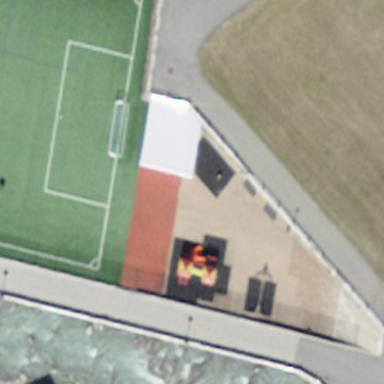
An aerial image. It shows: Playground area for leisure activities on the land.